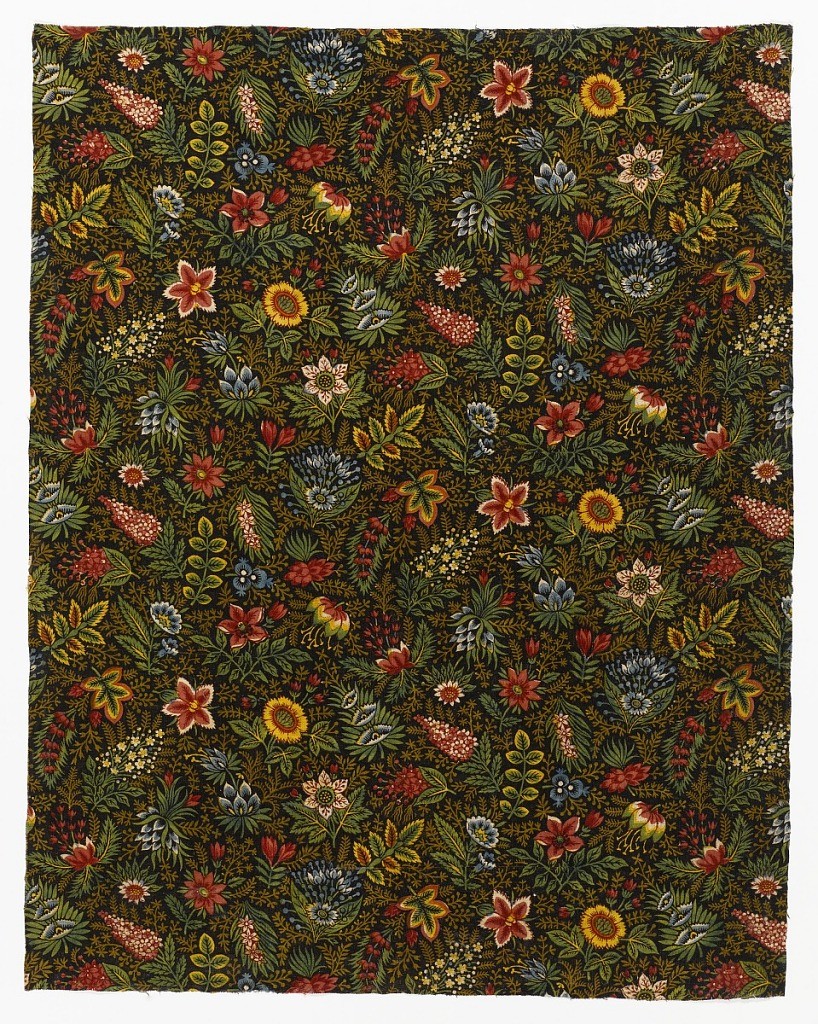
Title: Textile
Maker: Oberkampf & Cie., Jouy-en-Josas, France, 1759–1815
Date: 1790–99
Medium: cotton Technique: madder colors (reds, black) block printed; yellow and blue applied by brush on plain weave
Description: Fragment of printed cotton with a small-scale over-all design of  brightly colored flowers and fine leaf sprigs on a dark brown background. Printed in several shades of greens, blues, reds and yellow, with reserved white.